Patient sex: M
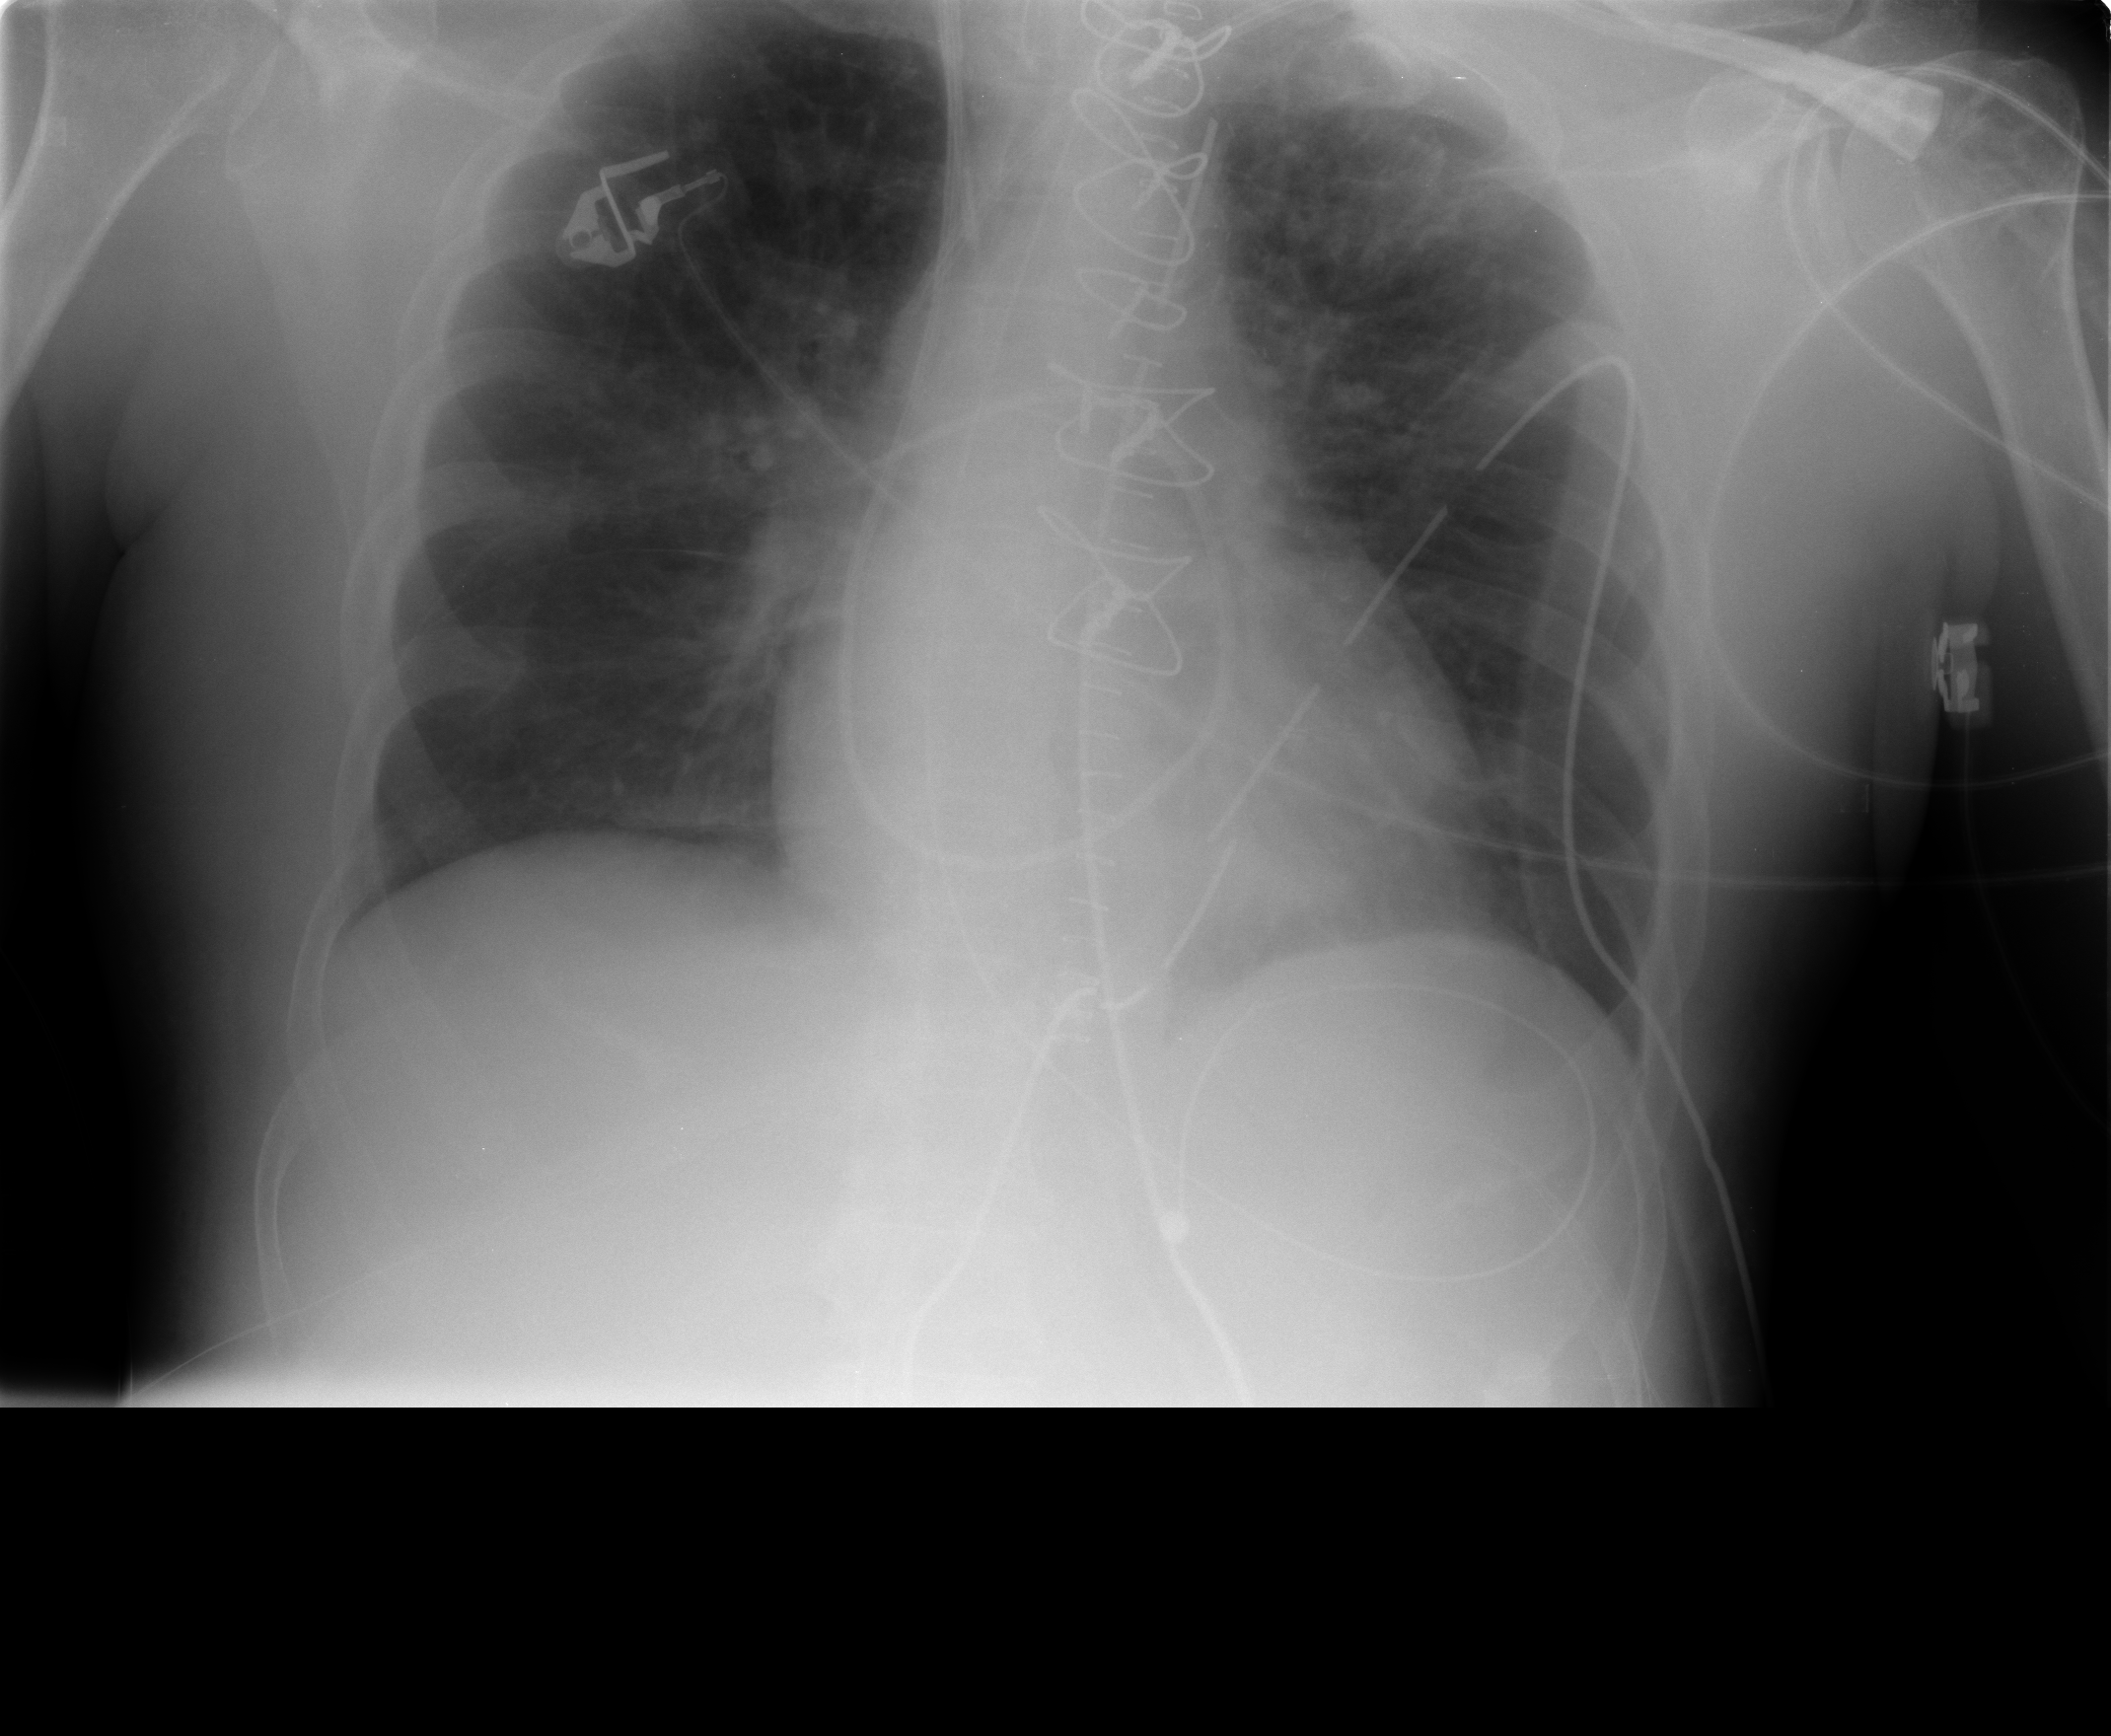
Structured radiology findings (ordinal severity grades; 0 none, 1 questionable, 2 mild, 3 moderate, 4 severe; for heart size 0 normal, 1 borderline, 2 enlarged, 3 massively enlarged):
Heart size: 0
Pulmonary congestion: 2
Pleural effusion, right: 0
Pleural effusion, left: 0
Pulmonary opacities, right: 0
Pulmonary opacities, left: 0
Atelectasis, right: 0
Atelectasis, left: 0